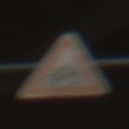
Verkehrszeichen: RadverkehrLinks
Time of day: SunriseSunset
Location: Outdoor (Suburban)
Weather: PartlyCloudy
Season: NotSpecified
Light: Natural